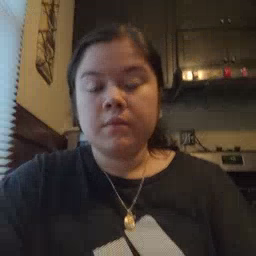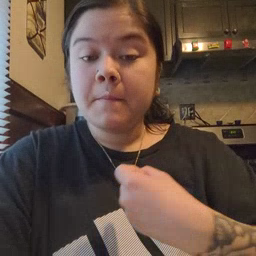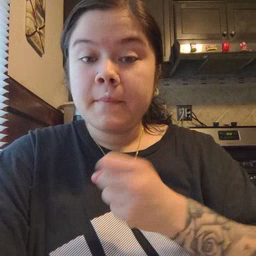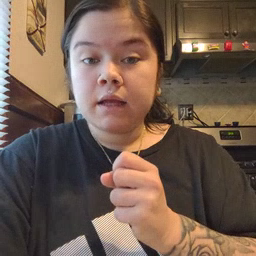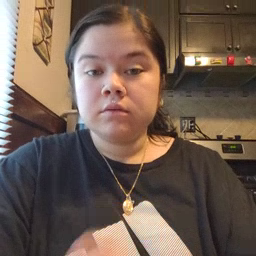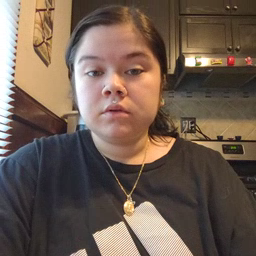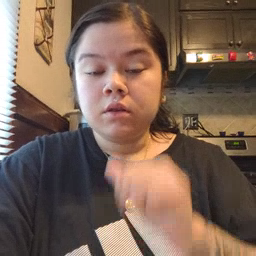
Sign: make